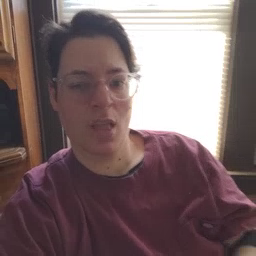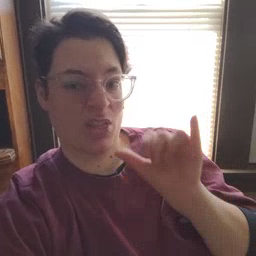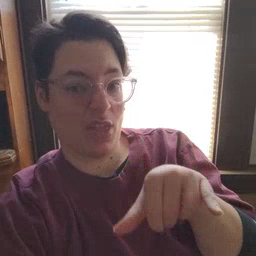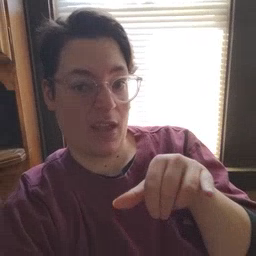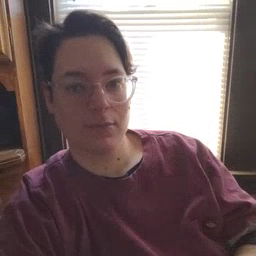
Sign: that